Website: lowes
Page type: billing-address
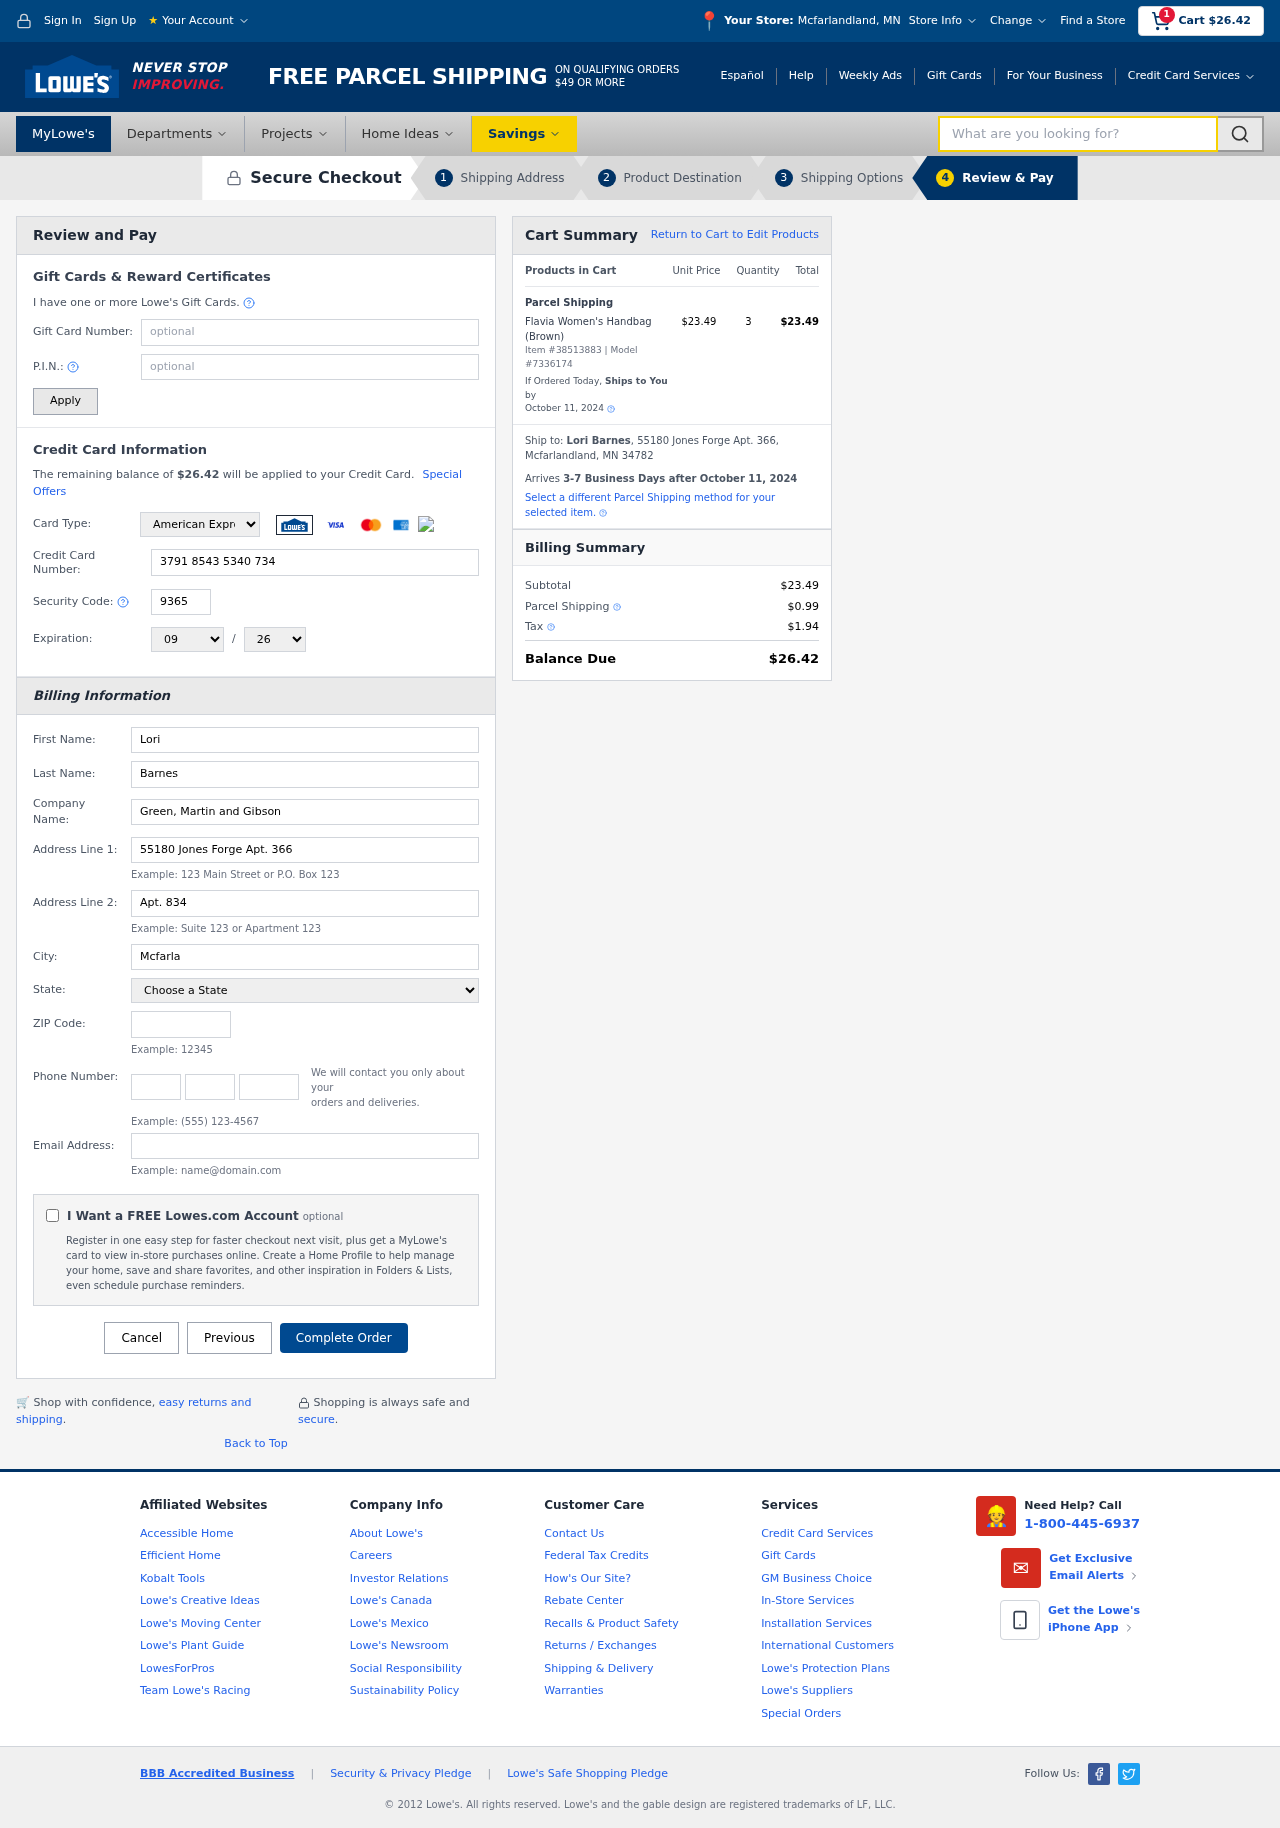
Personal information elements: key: PII_CARD_CVV
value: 9365
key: PII_CARD_EXPIRY_MONTH
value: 09
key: PII_CARD_EXPIRY_YEAR
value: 26
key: PII_CARD_NUMBER
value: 3791 8543 5340 734
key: PII_CARD_TYPE
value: American Express
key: PII_CITY
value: Mcfarlandland
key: PII_CITY_STATE
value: Mcfarlandland, MN
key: PII_COMPANY
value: Green, Martin and Gibson
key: PII_EMAIL
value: loribarnes@yahoo.com
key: PII_FIRSTNAME
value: Lori
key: PII_FULLNAME
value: Lori Barnes
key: PII_LASTNAME
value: Barnes
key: PII_PHONE_AREA
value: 380
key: PII_PHONE_PREFIX
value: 460
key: PII_PHONE_SUFFIX
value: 0813
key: PII_POSTCODE
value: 34782
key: PII_STATE
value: Minnesota
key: PII_STREET
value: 55180 Jones Forge Apt. 366
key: PII_STREET2
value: Apt. 834
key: PII_CITY_STATE_ZIP
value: Mcfarlandland, MN 34782
Product elements: key: PRODUCT1_NAME
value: Flavia Women's Handbag (Brown)
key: PRODUCT1_PRICE
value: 23.49
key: PRODUCT1_QUANTITY
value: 3
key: PRODUCT_ITEM_NUMBER
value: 38513883
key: PRODUCT_MODEL_NUMBER
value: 7336174
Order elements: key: ORDER_SUBTOTAL
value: $26.42
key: ORDER_TOTAL
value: $26.42
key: ORDER_SHIPPING_DATE
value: October 11, 2024
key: ORDER_SUBTOTAL
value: $23.49
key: ORDER_DELIVERY_DATE
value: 3-7 Business Days after October 11, 2024
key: ORDER_SHIPPING_DATE2
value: October 11, 2024
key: ORDER_SUBTOTAL2
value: $23.49
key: ORDER_SHIPPING_COST
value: $0.99
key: ORDER_TAX
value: $1.94
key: ORDER_TOTAL2
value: $26.42
Search elements: key: HEADER_SEARCH
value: What are you looking for?